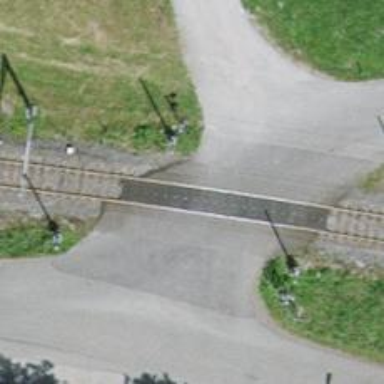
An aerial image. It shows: Level crossing with double half barrier.